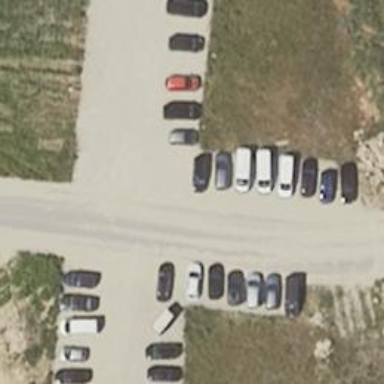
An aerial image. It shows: Parking aisle designated as service road.